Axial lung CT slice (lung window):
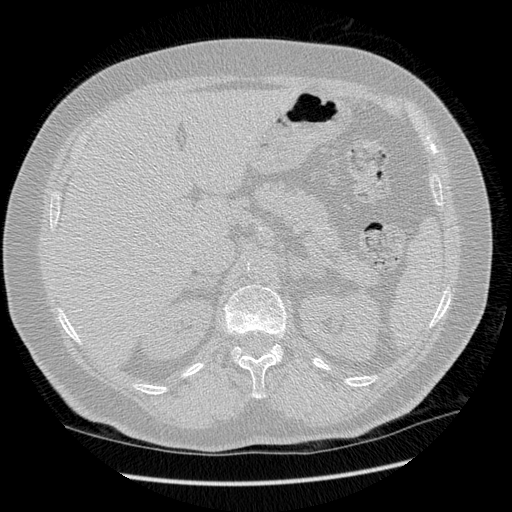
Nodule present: no